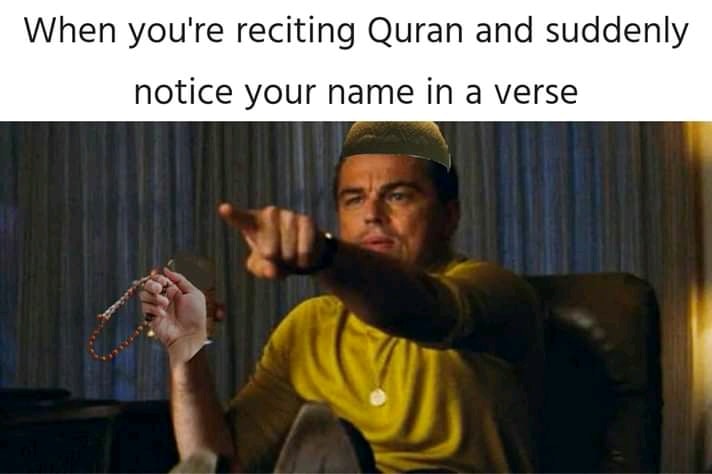
Caption: When you're reciting Quran and suddenly notice your name in a verse
Label: non-hate